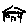
Label: house